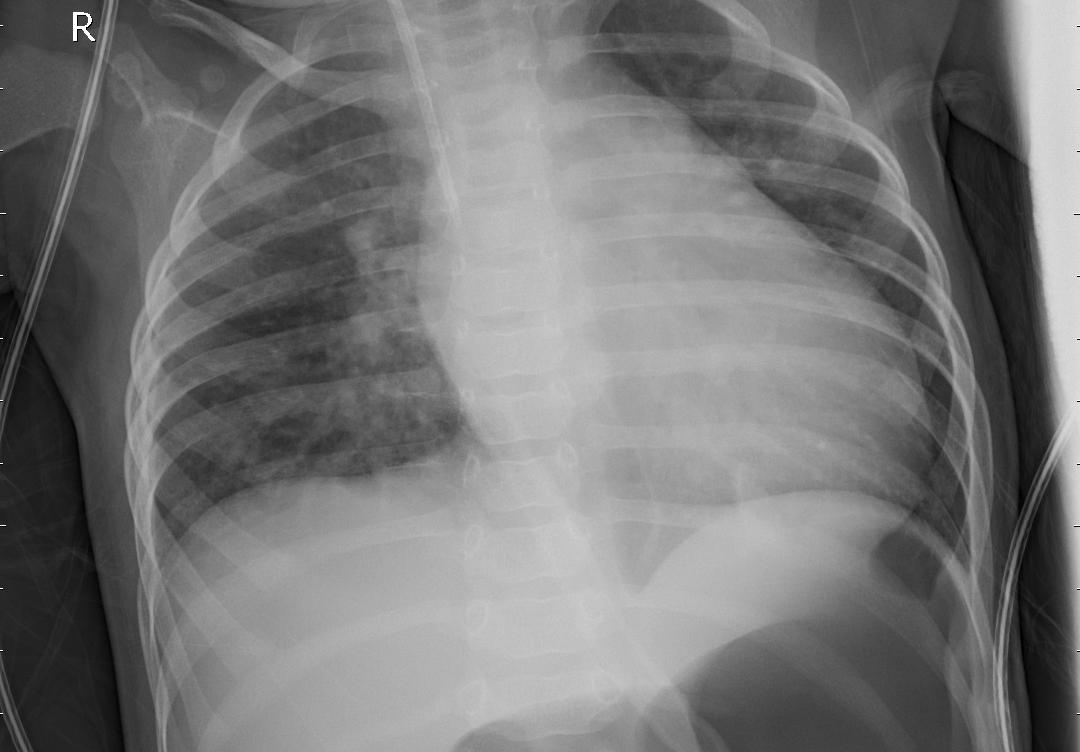
Diagnosis: PNEUMONIA